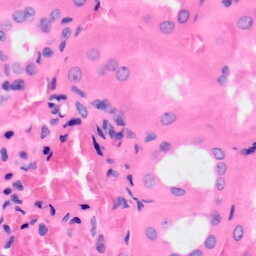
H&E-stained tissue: Kidney